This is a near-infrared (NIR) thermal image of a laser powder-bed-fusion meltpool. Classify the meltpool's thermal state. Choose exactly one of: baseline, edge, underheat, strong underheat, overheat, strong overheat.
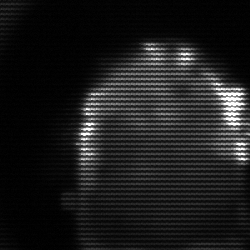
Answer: baseline